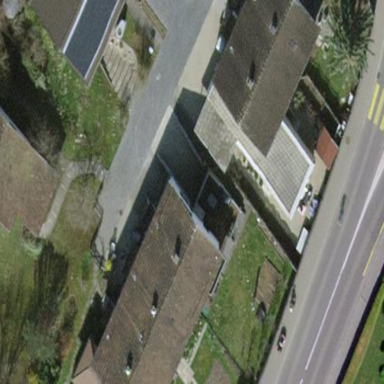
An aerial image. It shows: Terrace building.